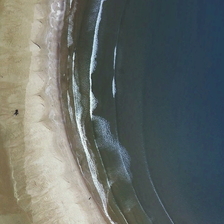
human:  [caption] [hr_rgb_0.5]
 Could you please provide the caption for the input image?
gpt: near the beach is a vast ocean .

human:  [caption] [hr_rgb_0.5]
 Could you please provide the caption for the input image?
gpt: the sea is blue .

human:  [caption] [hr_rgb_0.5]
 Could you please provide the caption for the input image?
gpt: the sea is blue .

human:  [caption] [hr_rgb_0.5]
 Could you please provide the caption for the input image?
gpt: near the beach is a vast ocean .

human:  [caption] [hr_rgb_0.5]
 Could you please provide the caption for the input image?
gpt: near the beach is a vast ocean .